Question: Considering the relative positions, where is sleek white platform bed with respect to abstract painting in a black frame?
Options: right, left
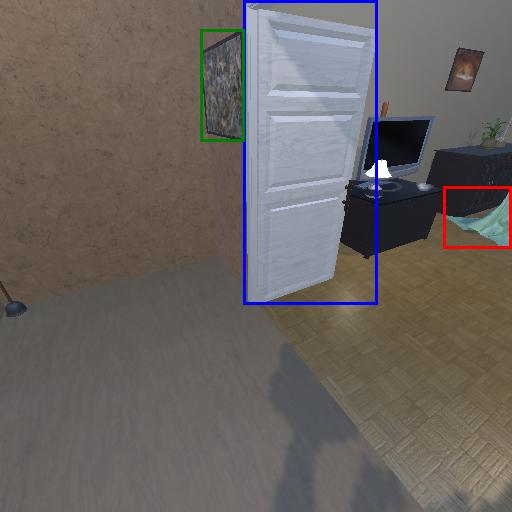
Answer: right